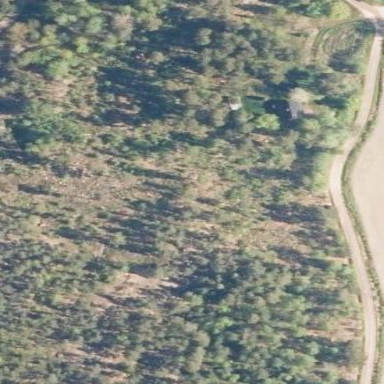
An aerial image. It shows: Clearcut area with scrub vegetation.